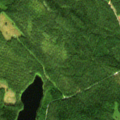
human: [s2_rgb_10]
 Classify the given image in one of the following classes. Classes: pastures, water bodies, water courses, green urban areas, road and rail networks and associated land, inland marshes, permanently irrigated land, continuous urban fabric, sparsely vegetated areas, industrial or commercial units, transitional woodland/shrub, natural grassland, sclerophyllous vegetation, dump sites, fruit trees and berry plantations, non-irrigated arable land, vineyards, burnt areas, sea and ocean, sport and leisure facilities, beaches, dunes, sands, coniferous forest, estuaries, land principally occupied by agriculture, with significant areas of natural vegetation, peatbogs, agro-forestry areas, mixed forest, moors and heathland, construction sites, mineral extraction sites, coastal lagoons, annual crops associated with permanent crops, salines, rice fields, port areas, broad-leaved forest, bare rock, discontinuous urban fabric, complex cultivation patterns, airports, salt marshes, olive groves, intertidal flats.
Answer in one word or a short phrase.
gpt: coniferous forest, mixed forest